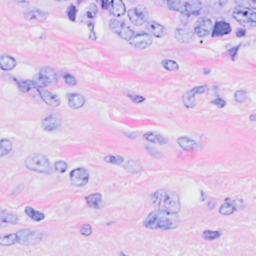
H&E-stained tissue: Breast